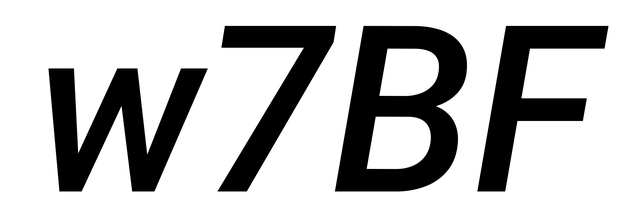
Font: Roboto-Italic_Medium_Italic